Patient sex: M
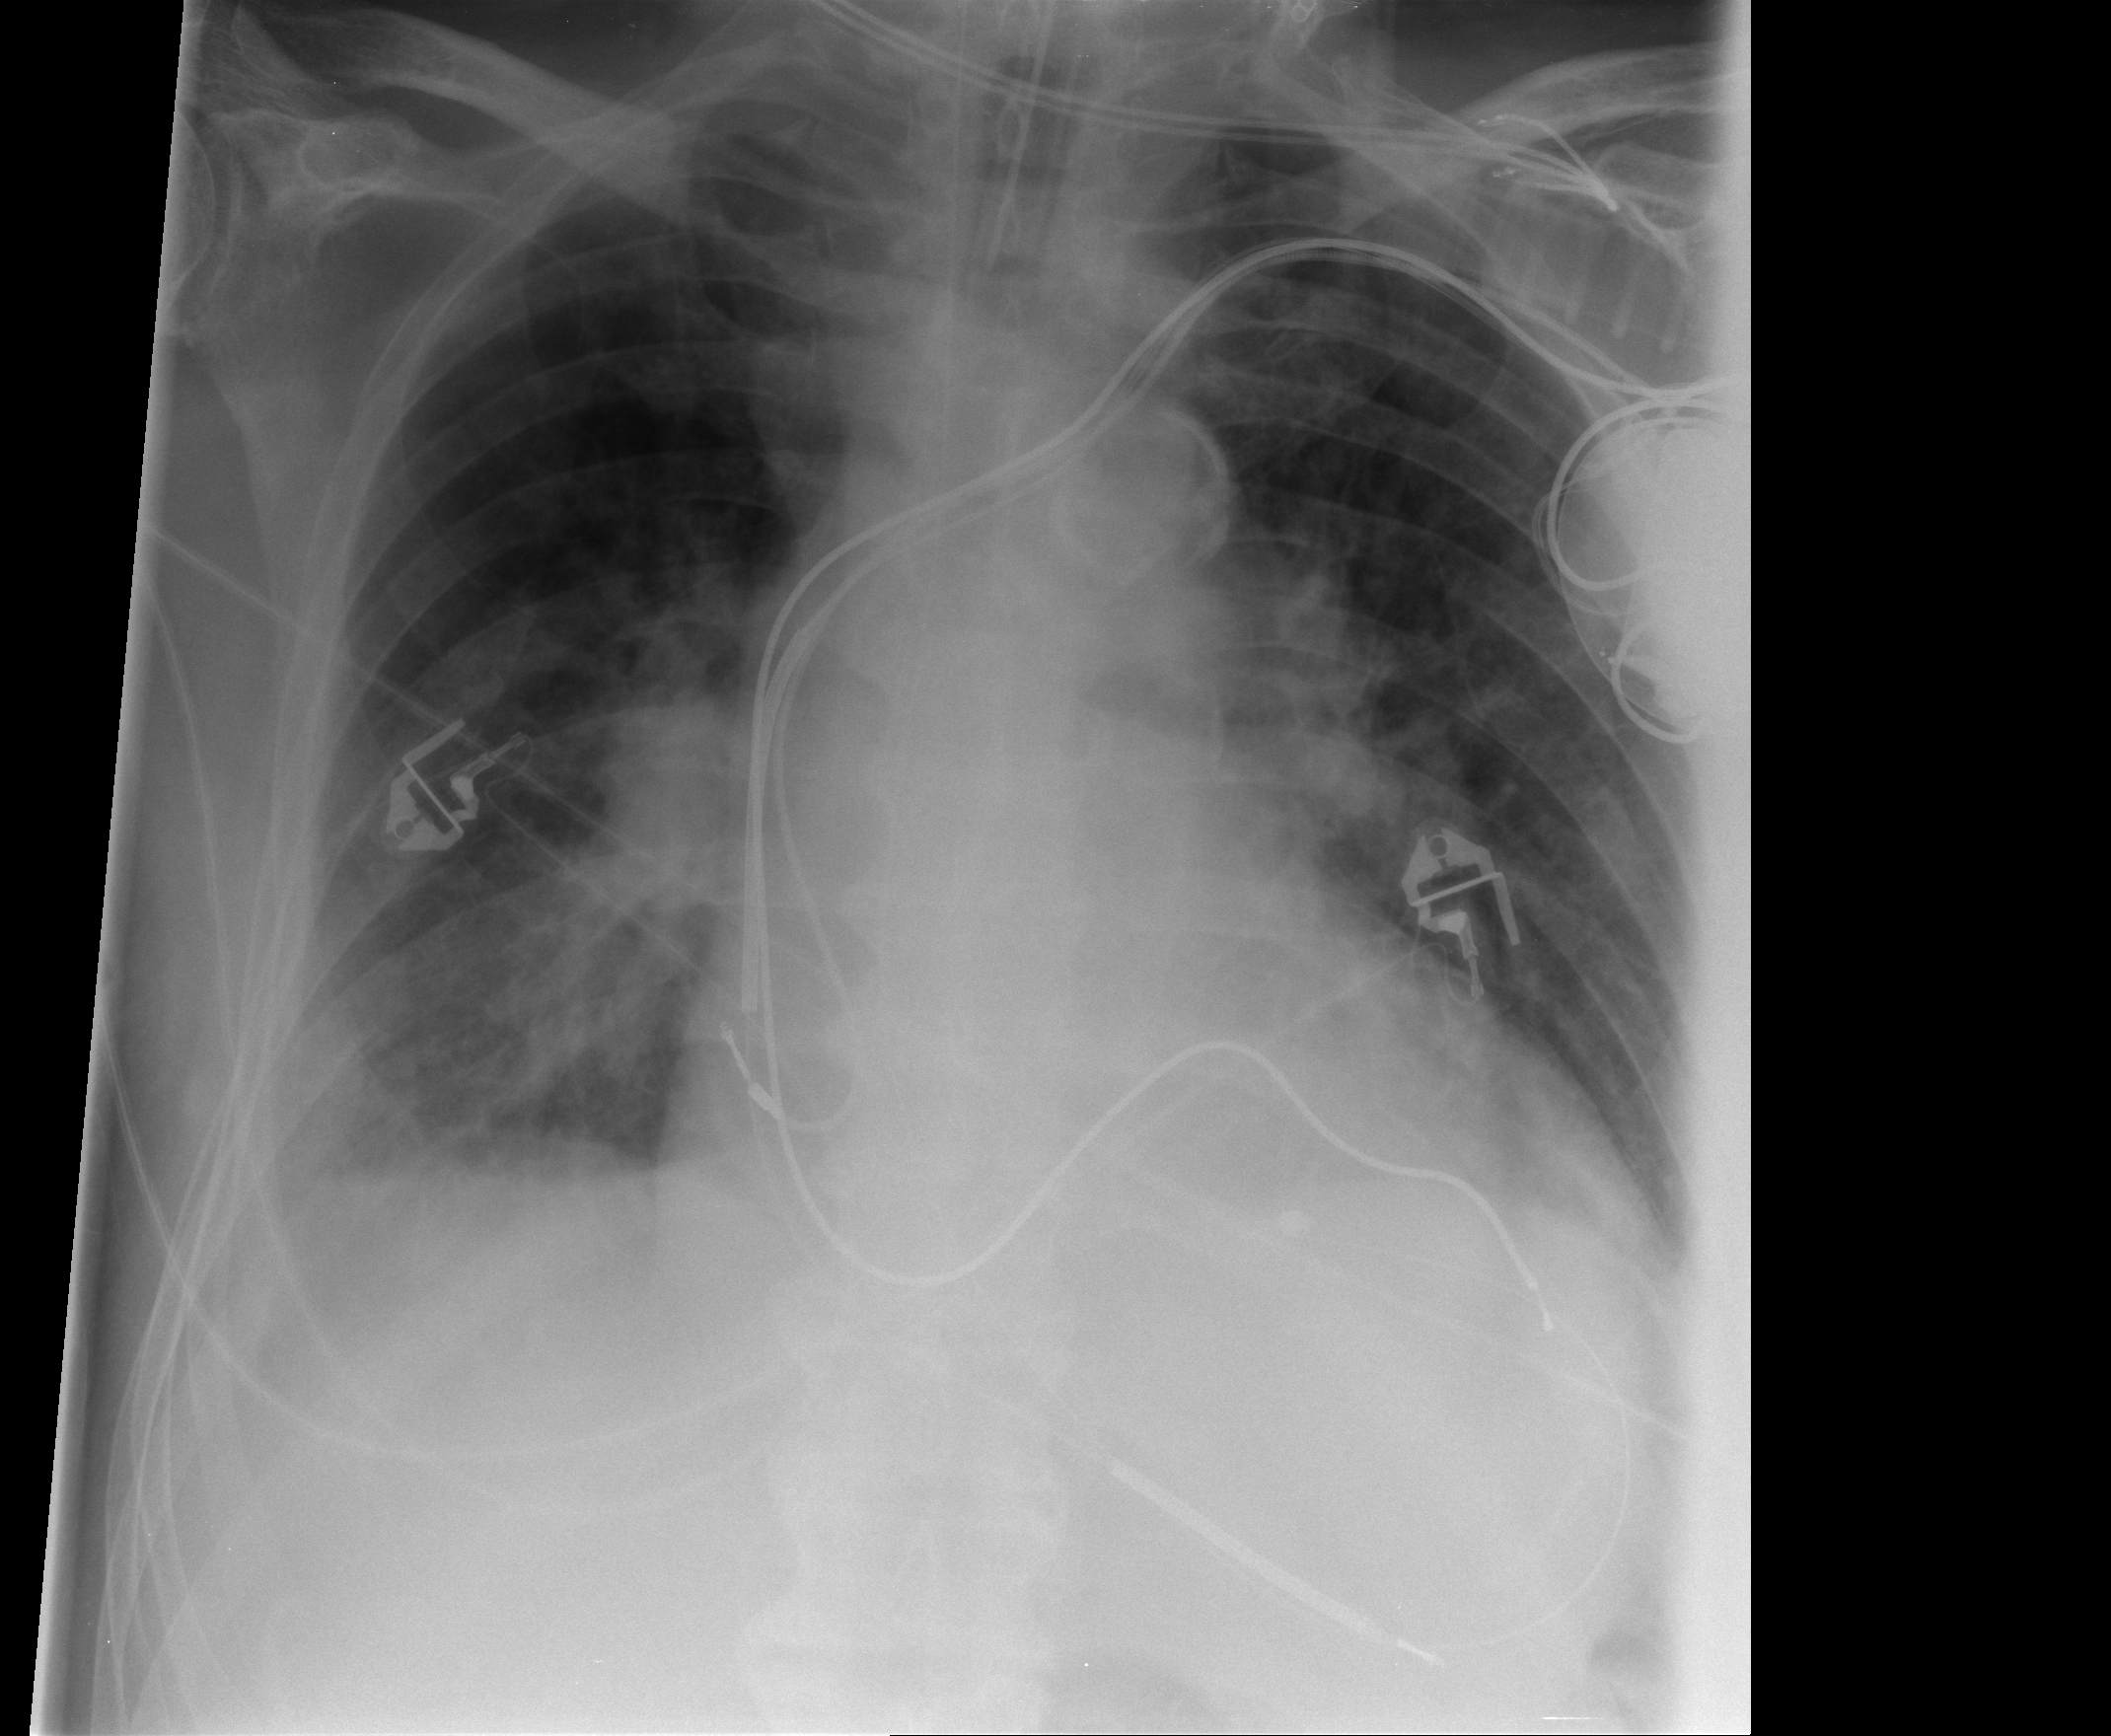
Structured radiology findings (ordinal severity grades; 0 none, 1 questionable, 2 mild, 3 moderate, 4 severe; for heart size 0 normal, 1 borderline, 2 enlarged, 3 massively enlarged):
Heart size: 2
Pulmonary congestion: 1
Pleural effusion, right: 1
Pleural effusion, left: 0
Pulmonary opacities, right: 2
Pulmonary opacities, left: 0
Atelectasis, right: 2
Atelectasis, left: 0